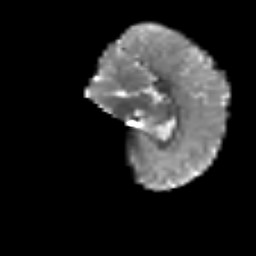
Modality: T2w
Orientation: sagittal
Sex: female
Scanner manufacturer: siemens
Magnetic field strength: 3 T
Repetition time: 5 s
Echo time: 0.071 s